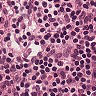
Metastatic tissue present: no